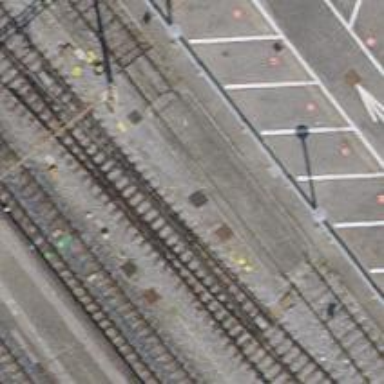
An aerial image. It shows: Rail siding with electrified contact lines for trains.